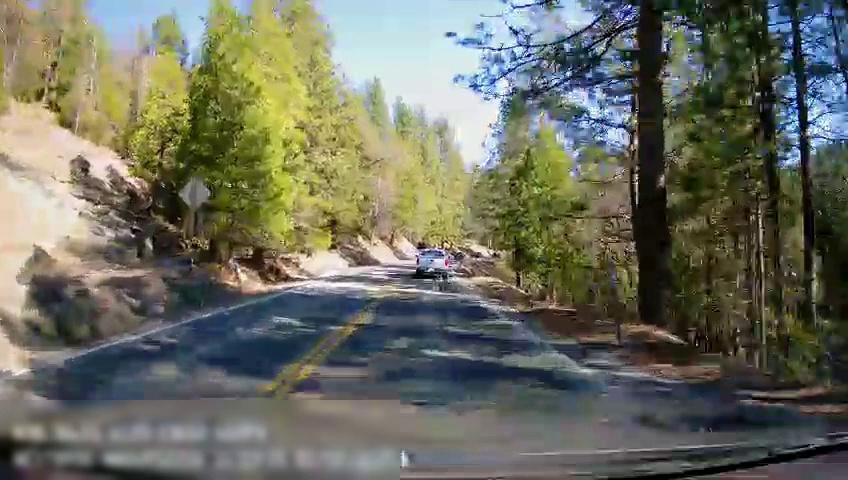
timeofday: Day
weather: Sunny
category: Drivable Space
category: Vehicles | Truck
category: Lanes | Opposite Lane
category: Lanes | Opposite Lane
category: Lanes | Current Lane
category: Lanes | Current Lane